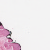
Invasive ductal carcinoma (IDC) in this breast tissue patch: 0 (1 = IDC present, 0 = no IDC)